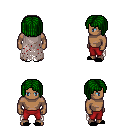
a pixel art fantasy rpg character, male body template, human, dark skin, gray tattered cape, red pants, green pageboy hairstyle, black slippers, four views (front, back, left, right), 2x2 character sprite sheet, small pixel art, hard edges, no anti-aliasing